Field crop: tomato
Growth stage: 1
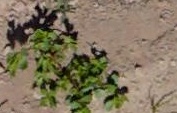
Species: portulaca